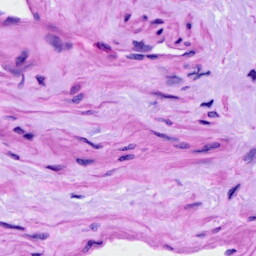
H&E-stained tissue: Ovarian